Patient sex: M
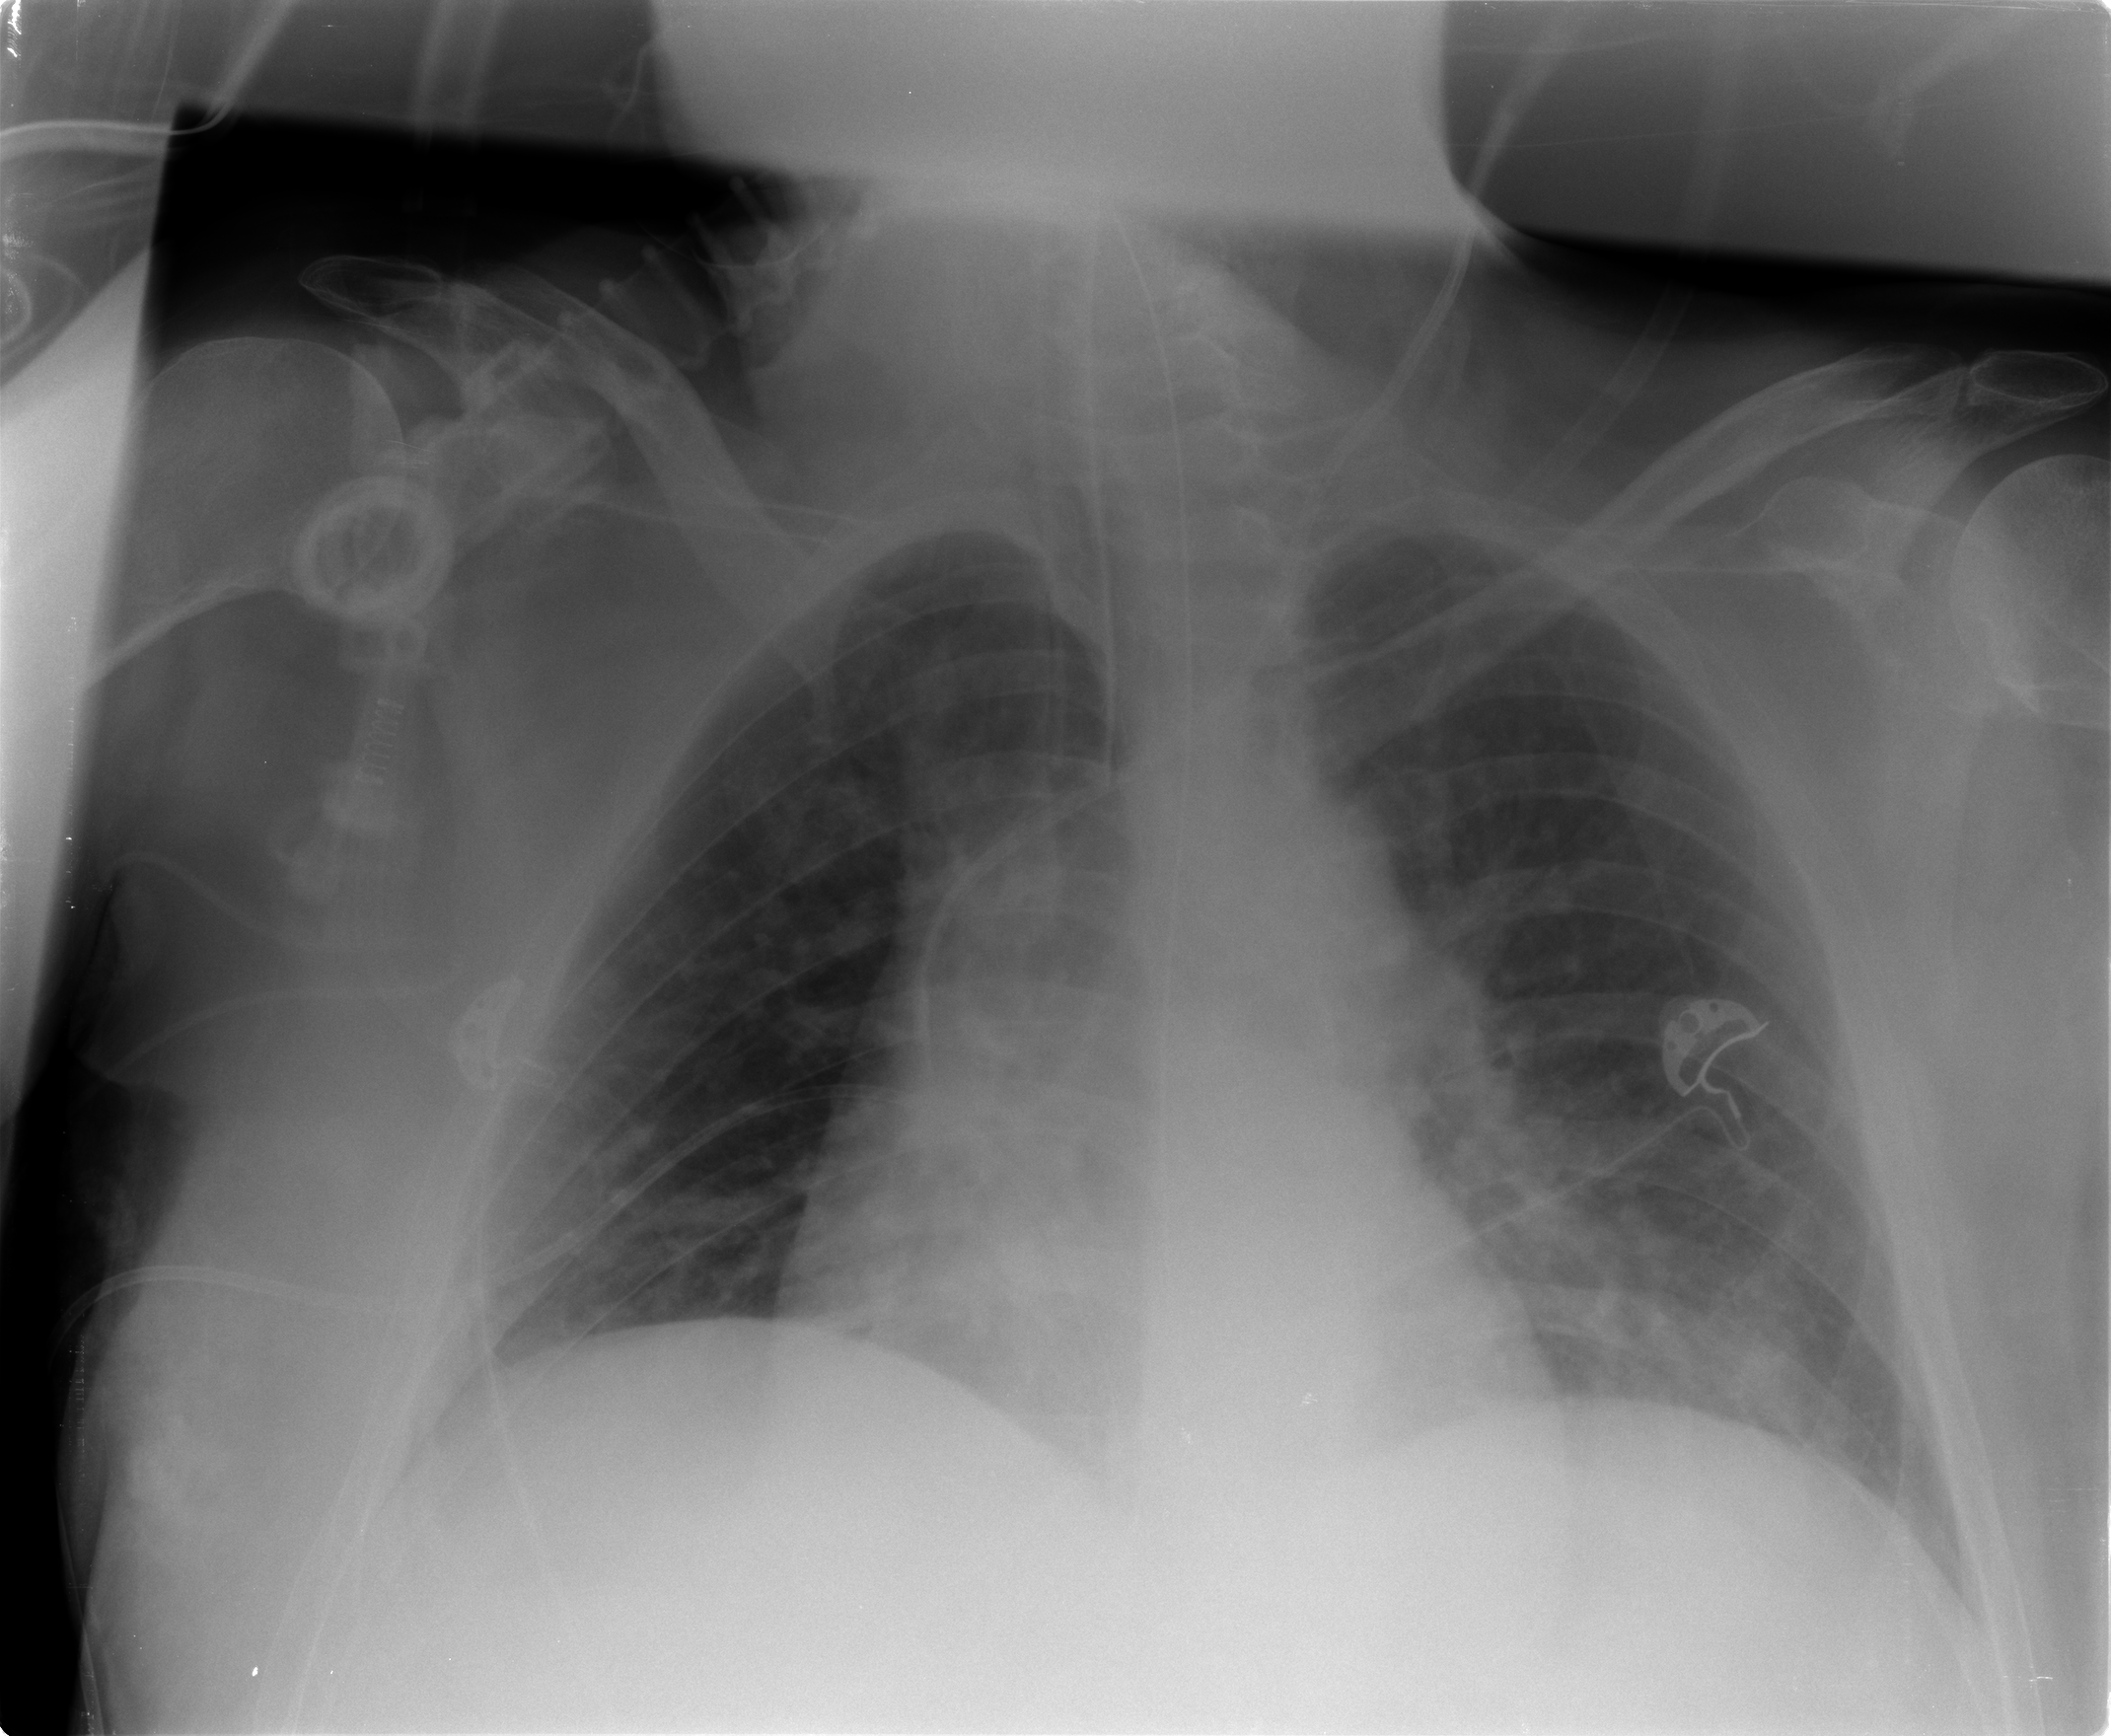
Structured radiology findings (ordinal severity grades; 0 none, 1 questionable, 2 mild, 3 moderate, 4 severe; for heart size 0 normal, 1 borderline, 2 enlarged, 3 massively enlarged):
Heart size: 1
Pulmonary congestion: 1
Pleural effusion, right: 1
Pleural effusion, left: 1
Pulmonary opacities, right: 0
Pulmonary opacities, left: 2
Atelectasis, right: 2
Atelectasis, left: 2